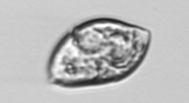
Label: Gyrodinium